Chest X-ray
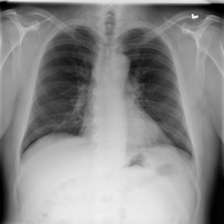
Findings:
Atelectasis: negative
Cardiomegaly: negative
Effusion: negative
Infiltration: negative
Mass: negative
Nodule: negative
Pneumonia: negative
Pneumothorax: negative
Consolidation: negative
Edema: negative
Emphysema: negative
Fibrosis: negative
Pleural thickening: negative
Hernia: negative